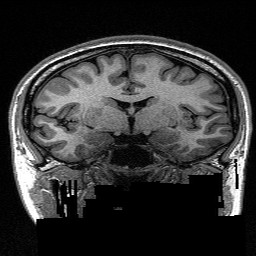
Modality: T1w
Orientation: sagittal
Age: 19
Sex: male